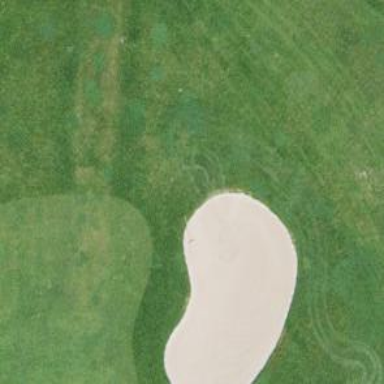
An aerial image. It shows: Sandy area is golf bunker.